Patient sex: F
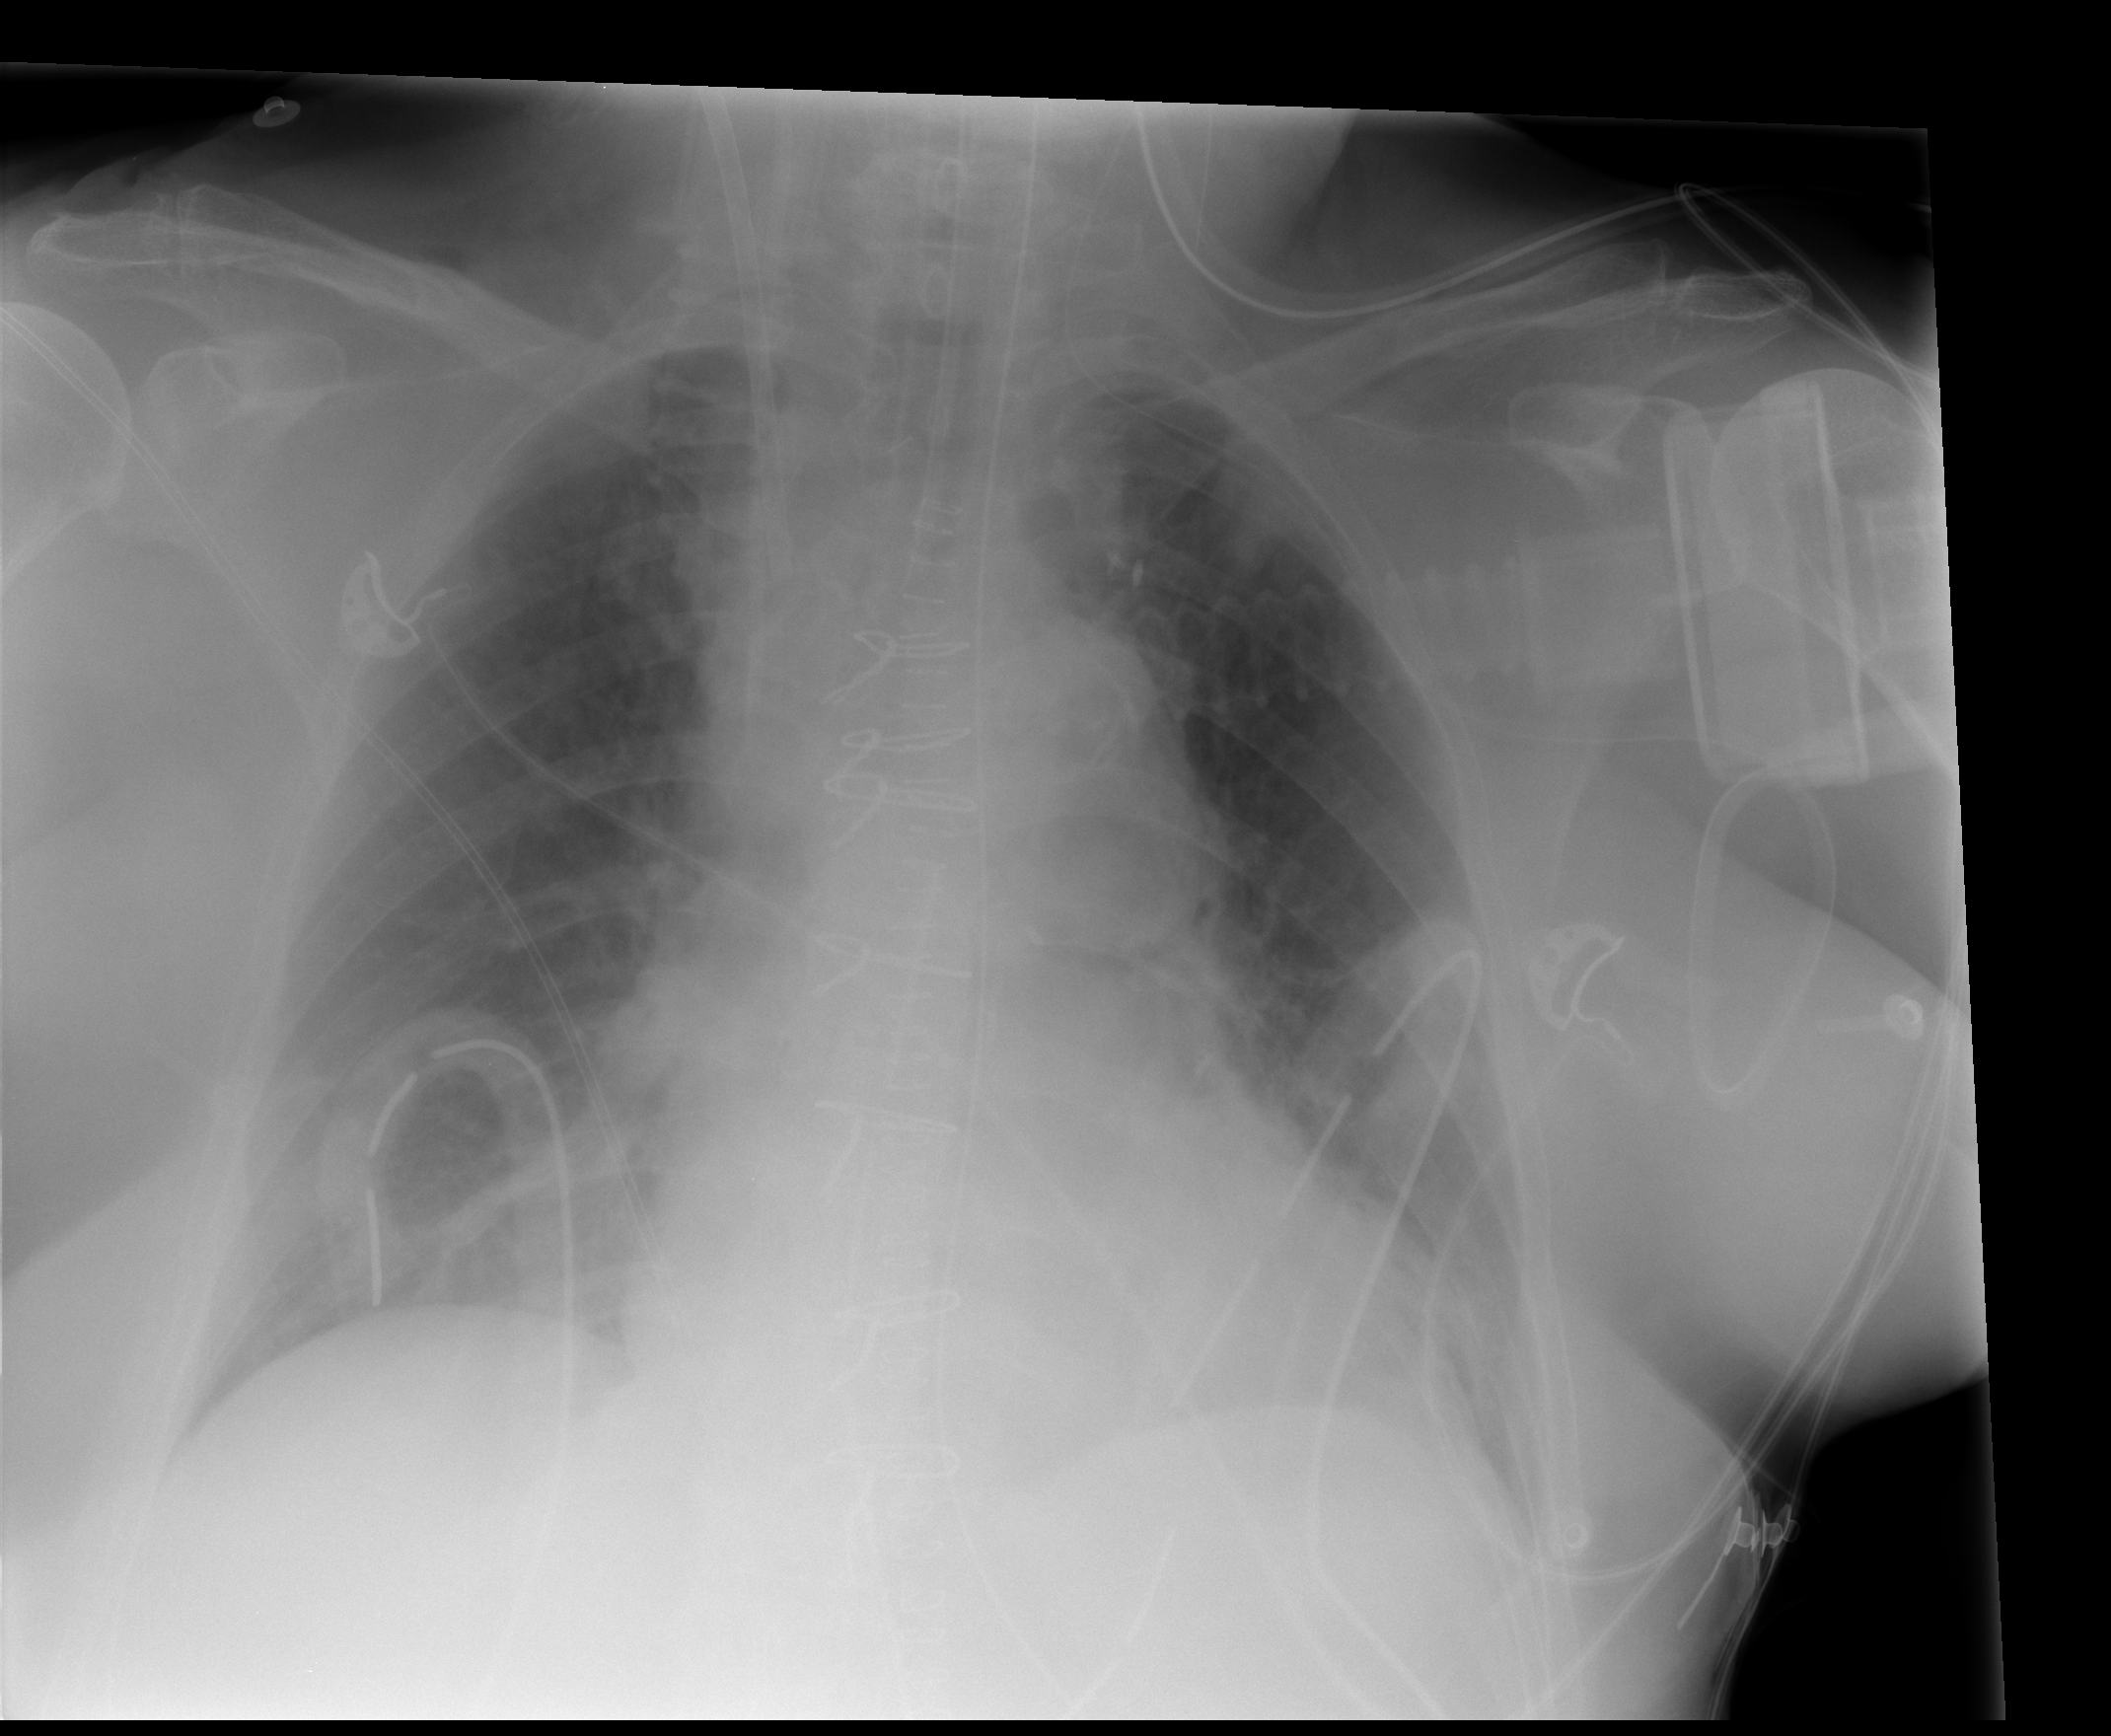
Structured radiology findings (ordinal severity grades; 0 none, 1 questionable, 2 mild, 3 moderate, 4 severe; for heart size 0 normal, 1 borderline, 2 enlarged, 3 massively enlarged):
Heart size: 2
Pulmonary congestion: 0
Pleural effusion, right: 0
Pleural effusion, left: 0
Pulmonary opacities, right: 0
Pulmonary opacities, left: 2
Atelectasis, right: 1
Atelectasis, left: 1